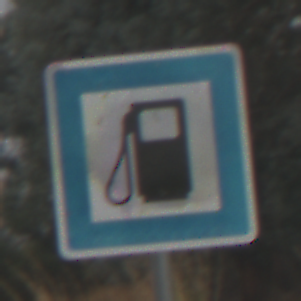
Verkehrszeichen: Tankstelle
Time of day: MorningAfternoon
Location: Outdoor (Nature)
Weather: Overcast
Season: NotSpecified
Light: Natural